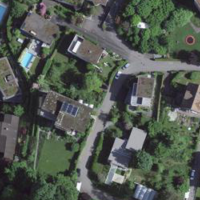
EUNIS habitat code: 55
Species observed at this site:
Corvus corone
Parus major
Troglodytes troglodytes
Cyanistes caeruleus